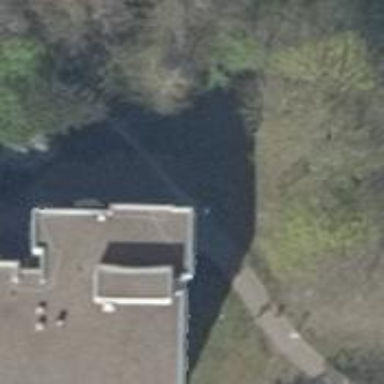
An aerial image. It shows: Footway tunnel passing through building.